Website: walmart
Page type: payment
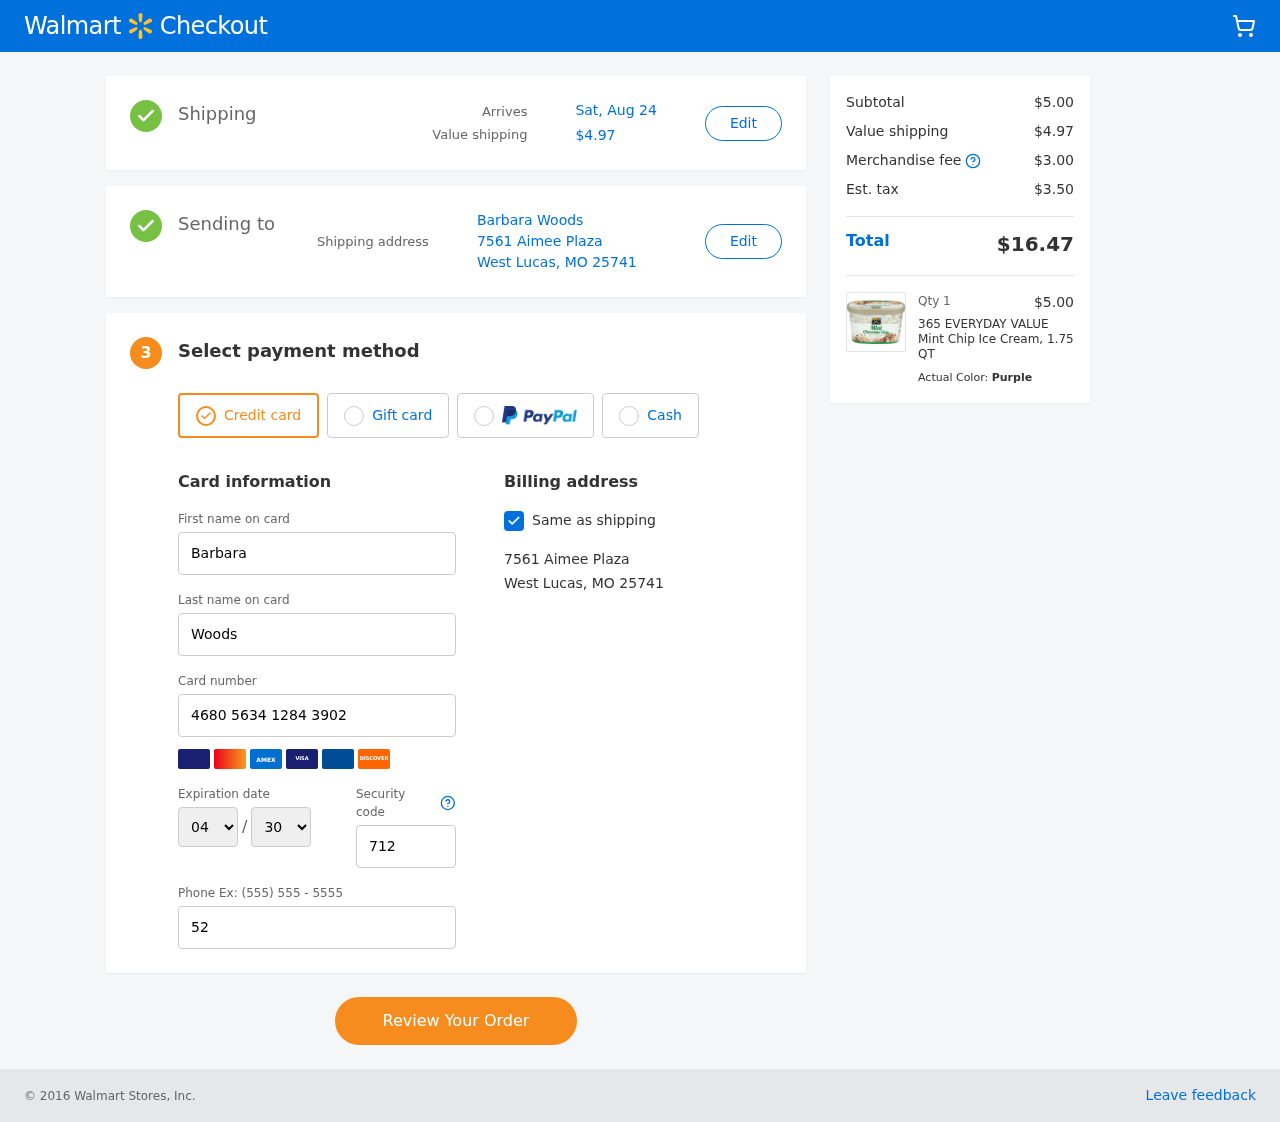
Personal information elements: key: PII_CARD_EXPIRY_MONTH
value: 04
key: PII_CARD_EXPIRY_YEAR
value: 30
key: PII_CITY_STATE_ZIP
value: West Lucas, MO 25741
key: PII_FULLNAME
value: Barbara Woods
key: PII_STREET
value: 7561 Aimee Plaza
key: PII_FIRSTNAME
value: Barbara
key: PII_LASTNAME
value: Woods
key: PII_CARD_NUMBER
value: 4680 5634 1284 3902
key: PII_CARD_CVV
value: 712
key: PII_PHONE
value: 5297624556
Product elements: key: PRODUCT1_NAME
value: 365 EVERYDAY VALUE Mint Chip Ice Cream, 1.75 QT
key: PRODUCT1_PRICE
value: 5
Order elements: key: ORDER_DELIVERY_DATE
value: Sat, Aug 24
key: ORDER_SHIPPING_COST
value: $4.97
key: ORDER_SUBTOTAL
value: $5.00
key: ORDER_MERCHANDISE_FEE
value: $3.00
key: ORDER_TAX
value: $3.50
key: ORDER_TOTAL
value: $16.47
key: ORDER_NUM_ITEMS
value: Qty 1